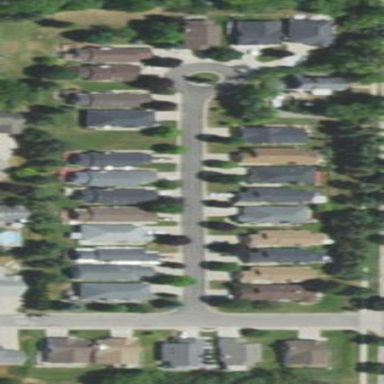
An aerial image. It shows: This residential area consists of single-family homes.